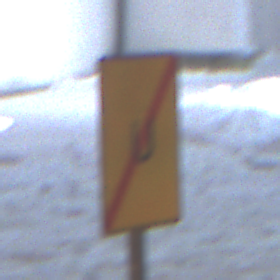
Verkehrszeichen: EndeUmleitung
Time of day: Night
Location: Outdoor (Urban)
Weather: Overcast
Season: Winter
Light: Artificial